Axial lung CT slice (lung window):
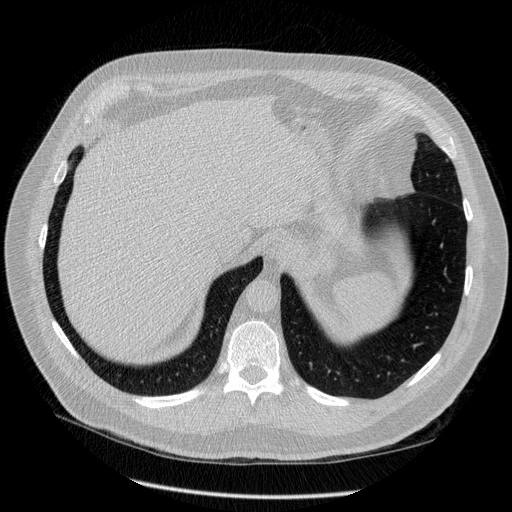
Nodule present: no